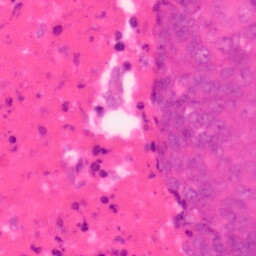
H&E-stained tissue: Colon